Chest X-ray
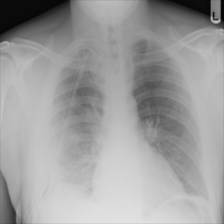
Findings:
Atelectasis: negative
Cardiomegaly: negative
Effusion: negative
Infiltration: negative
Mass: negative
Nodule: negative
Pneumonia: negative
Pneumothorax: negative
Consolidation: negative
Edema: negative
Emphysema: negative
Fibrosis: negative
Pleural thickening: negative
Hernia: negative